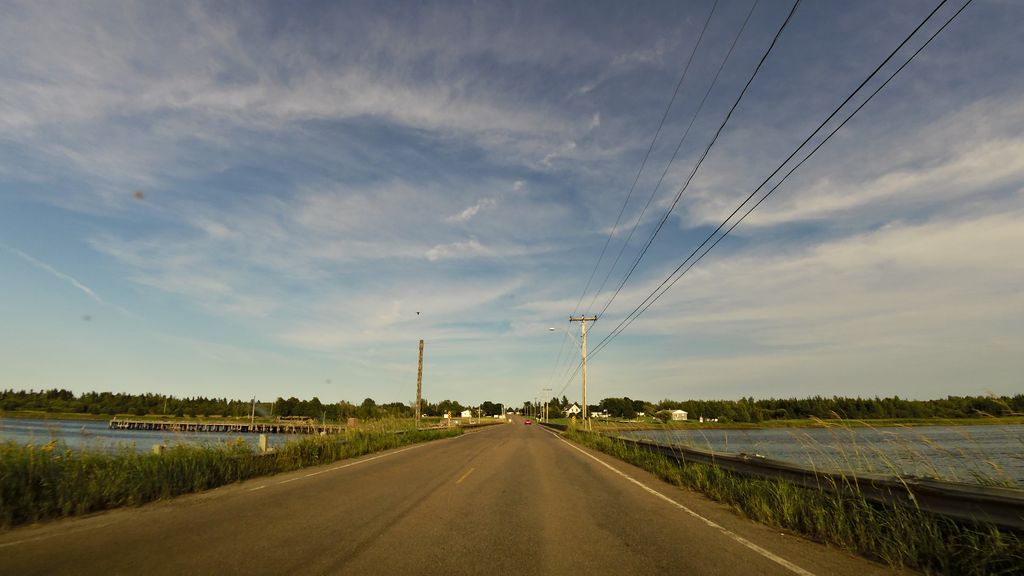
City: charlottetown